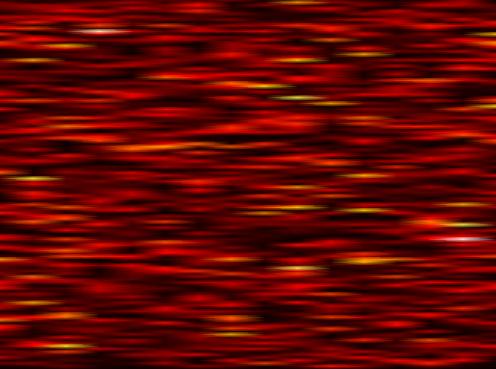
Label: OFDM